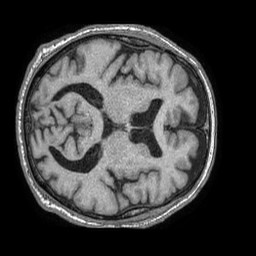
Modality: T1w
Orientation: axial
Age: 76
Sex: male
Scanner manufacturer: philips
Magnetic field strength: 1.5 T
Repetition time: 0.0076 s
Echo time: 0.003454 s